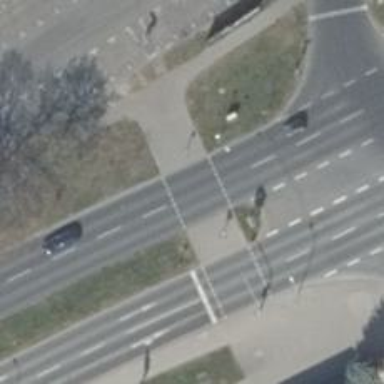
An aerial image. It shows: Road crossing with traffic signals.